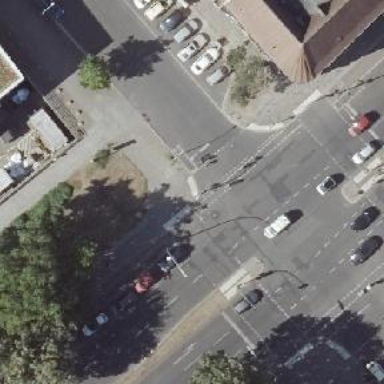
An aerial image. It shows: Road with traffic signals.